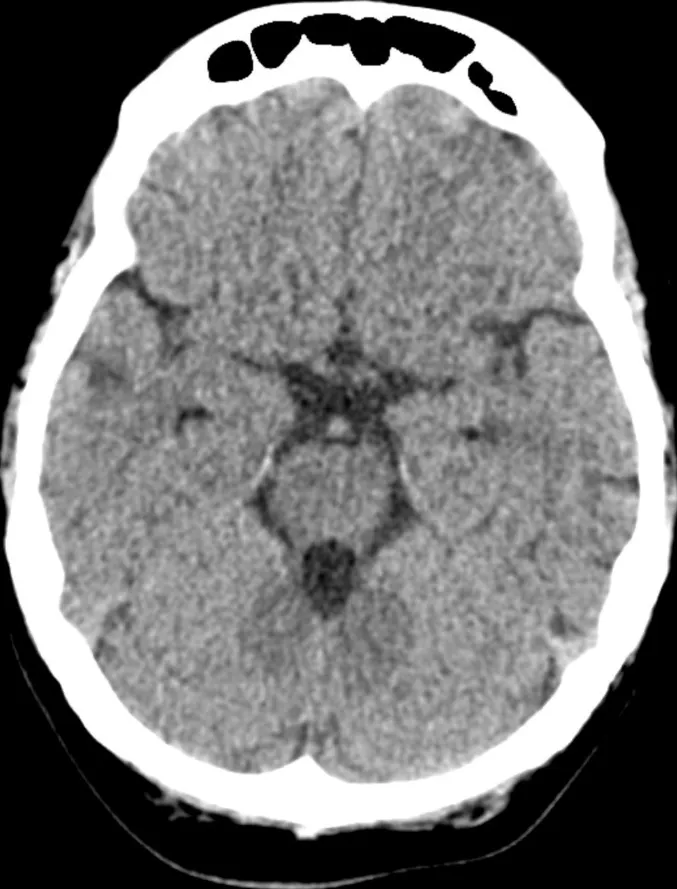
Vertical brain CT scan which revealed normal findings.
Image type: radiology (ct)